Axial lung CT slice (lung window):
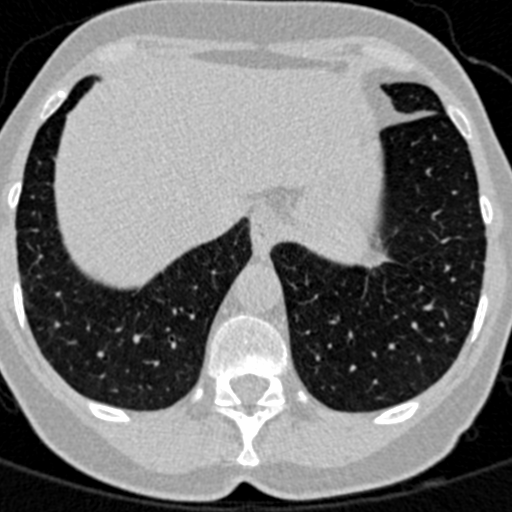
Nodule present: no